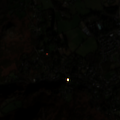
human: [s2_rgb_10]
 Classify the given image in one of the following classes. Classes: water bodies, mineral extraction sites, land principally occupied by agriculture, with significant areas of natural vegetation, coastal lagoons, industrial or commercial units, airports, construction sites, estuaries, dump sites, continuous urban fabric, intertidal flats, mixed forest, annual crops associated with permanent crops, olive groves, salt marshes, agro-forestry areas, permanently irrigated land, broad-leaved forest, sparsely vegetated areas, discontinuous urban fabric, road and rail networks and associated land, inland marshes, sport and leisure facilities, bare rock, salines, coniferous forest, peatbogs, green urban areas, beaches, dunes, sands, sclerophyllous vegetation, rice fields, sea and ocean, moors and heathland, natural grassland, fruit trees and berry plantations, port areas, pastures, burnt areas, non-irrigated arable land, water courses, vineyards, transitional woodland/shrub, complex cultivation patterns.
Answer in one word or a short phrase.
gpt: discontinuous urban fabric, pastures, land principally occupied by agriculture, with significant areas of natural vegetation, moors and heathland